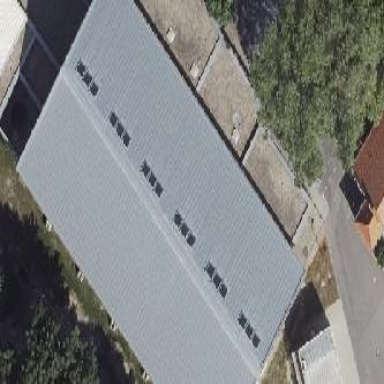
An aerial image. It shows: Building with gabled roof that is colored grey.